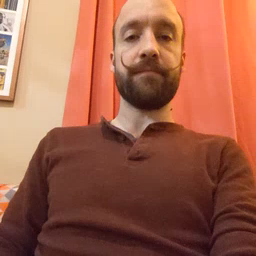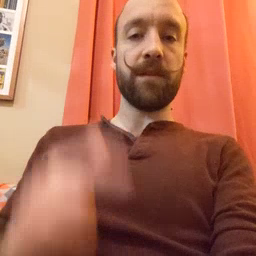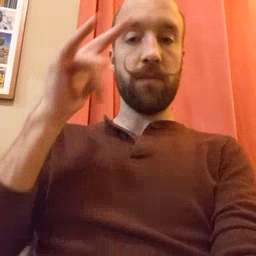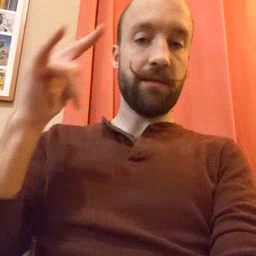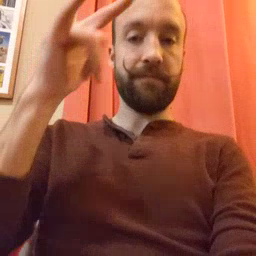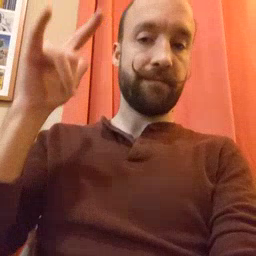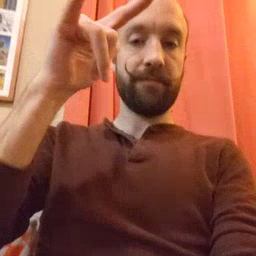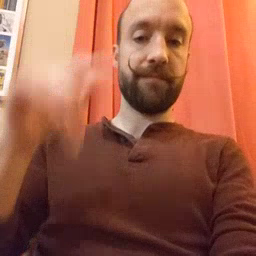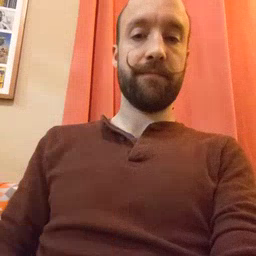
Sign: airplane